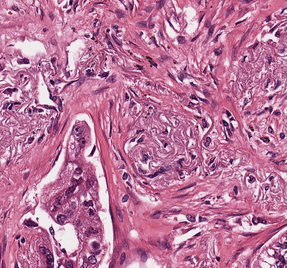
Tumor epithelial tissue: yes
Tumor-associated stroma tissue: yes
Normal tissue: no